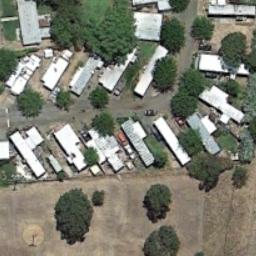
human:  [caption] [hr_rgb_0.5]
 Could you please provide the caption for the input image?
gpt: There are many buildings in the mobile home park .

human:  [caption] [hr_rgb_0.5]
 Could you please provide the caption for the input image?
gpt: The mobile home park is next to the bare land .

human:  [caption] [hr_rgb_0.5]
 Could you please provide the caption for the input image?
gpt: The mobile home park has some neatly arranged mobile homes, Trees and a clearing .

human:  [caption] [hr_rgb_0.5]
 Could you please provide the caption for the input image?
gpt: There are about a dozen mobile homes on one side of the road .

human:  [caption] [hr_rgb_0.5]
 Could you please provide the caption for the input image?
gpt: There are some white buildings and green trees in the mobile home park .